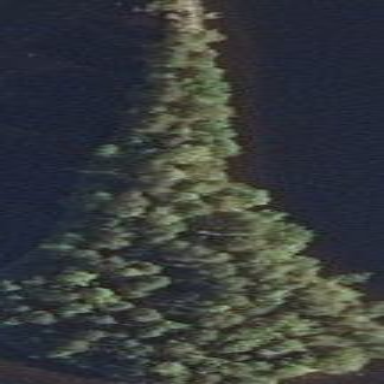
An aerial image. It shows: Image showing island.